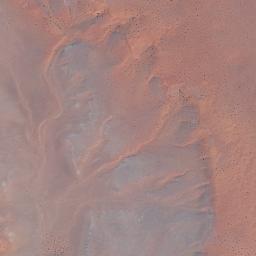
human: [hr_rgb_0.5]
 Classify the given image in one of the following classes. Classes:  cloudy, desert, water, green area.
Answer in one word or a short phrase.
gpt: desert